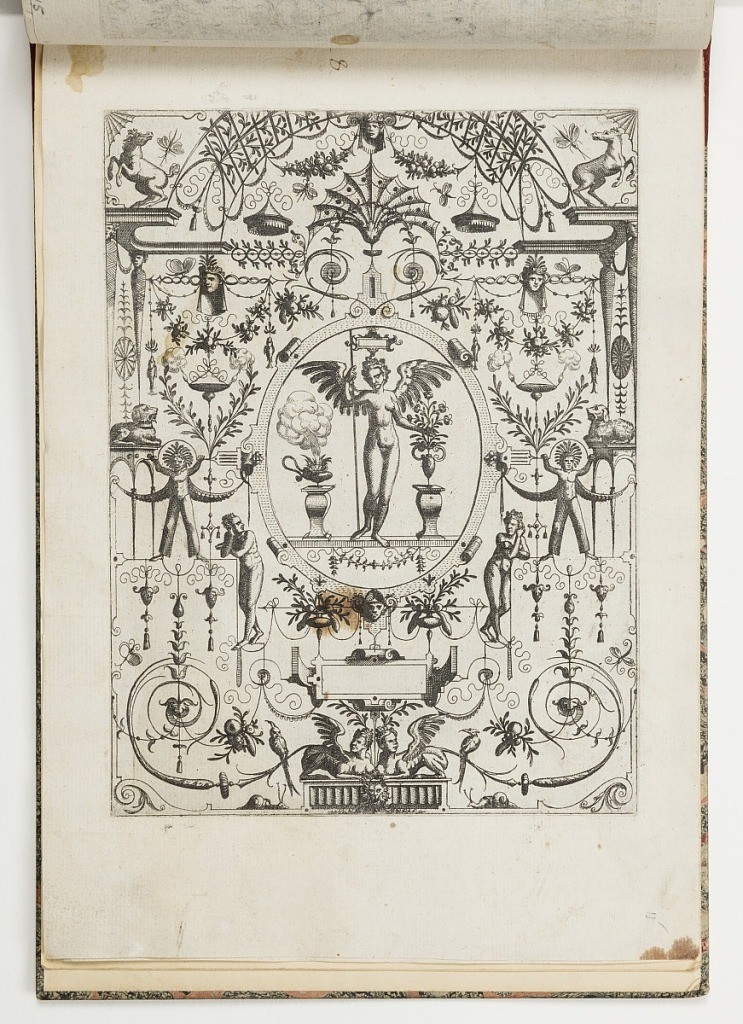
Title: Plate 28, from Grotteßco: in diverßche manieren
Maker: Hans Vredeman de Vries, Dutch, 1527 - ca. 1606
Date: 1564
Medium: Etching on laid paper
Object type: Print
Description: Grotesque panel. In center, ovoid shows winged figure standing between a smoking brazier and a vase of flowers.